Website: lowes
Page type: account-selection
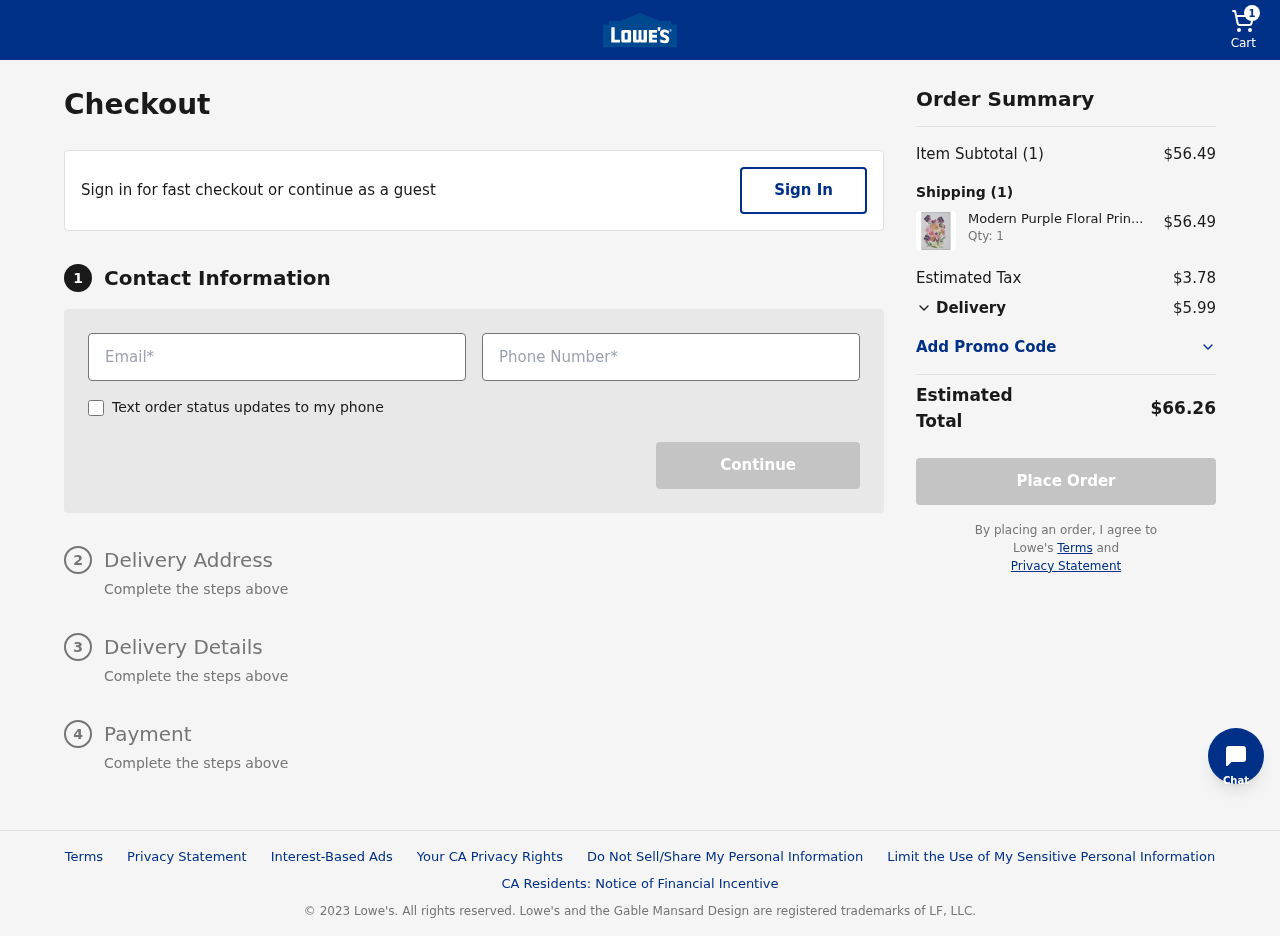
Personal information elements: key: PII_EMAIL
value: chelsea.lang@yahoo.com
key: PII_PHONE
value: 8335506708
Product elements: key: PRODUCT1_NAME
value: Modern Purple Floral Print
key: PRODUCT1_PRICE
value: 56.49
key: PRODUCT1_QUANTITY
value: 1
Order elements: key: ORDER_NUM_ITEMS
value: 1
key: ORDER_SUBTOTAL
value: $56.49
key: ORDER_TAX
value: $3.78
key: ORDER_SHIPPING_COST
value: $5.99
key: ORDER_TOTAL
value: $66.26